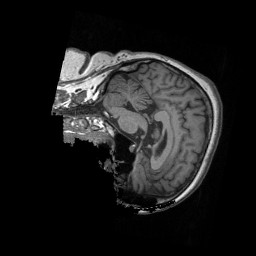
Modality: T1w
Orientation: sagittal
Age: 57
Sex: female
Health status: ill
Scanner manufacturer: siemens
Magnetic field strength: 3 T
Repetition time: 1.9 s
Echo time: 0.00247 s